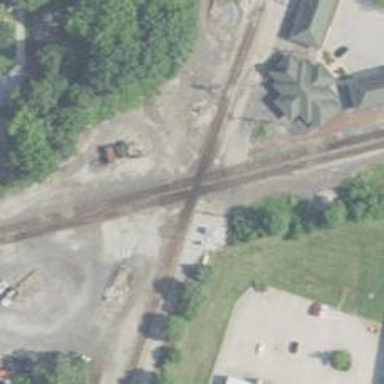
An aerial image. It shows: Railway crossing.